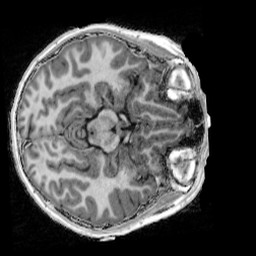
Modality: UNIT1_denoised
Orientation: axial
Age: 10
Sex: male
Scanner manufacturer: siemens
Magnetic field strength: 3 T
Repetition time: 4 s
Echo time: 0.00303 s